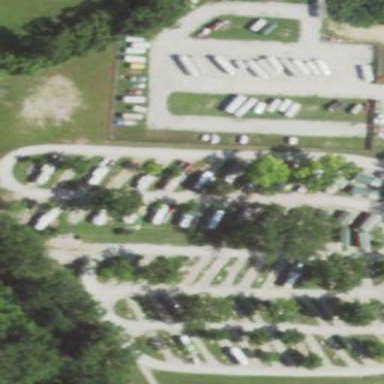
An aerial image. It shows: Campsite for tourism.